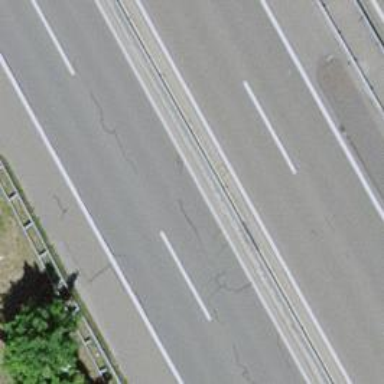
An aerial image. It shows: Asphalt motorway.